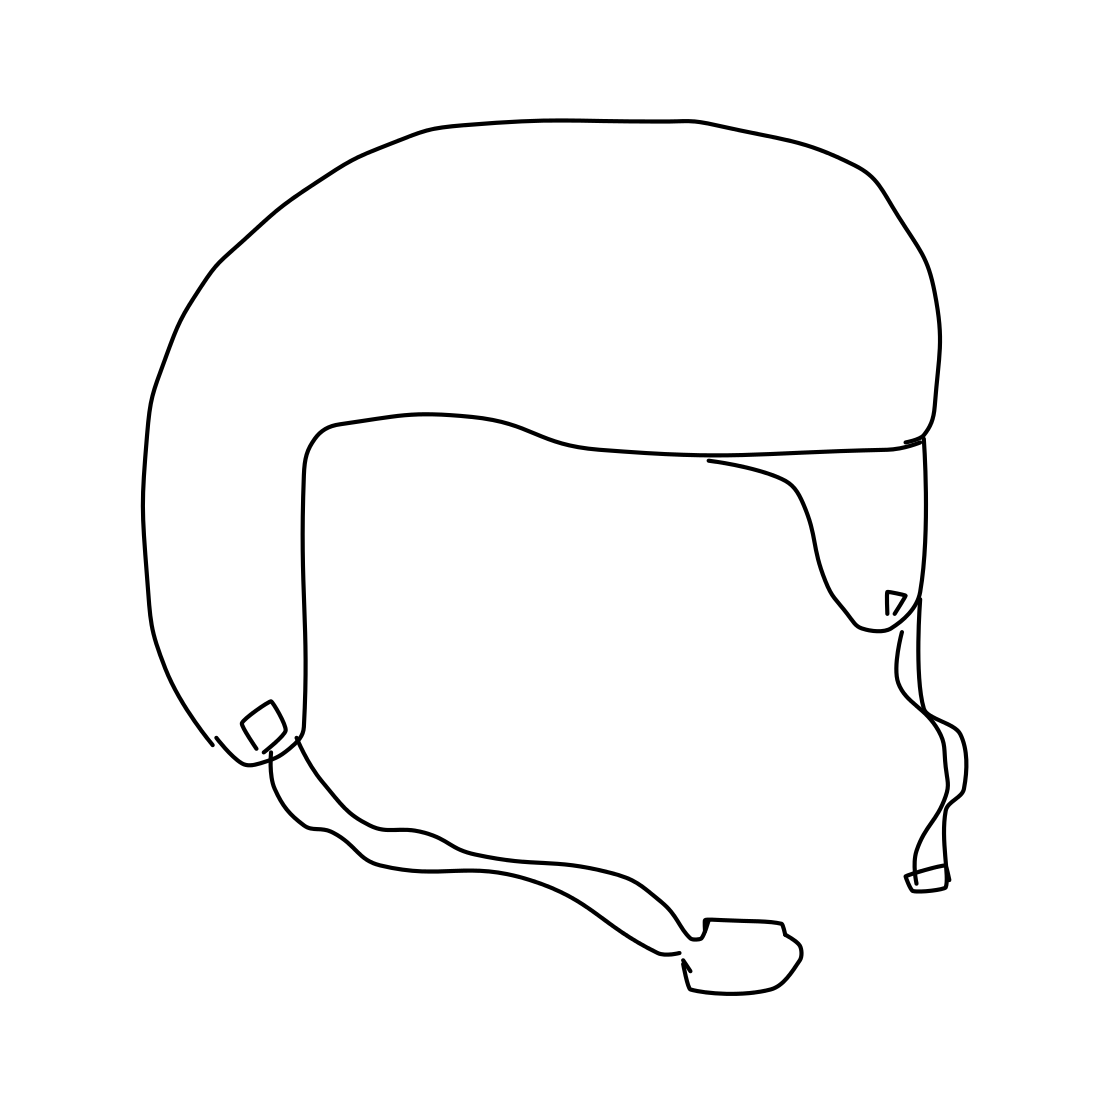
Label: helmet